Question: This is being used in a UIWebView inside an iOS app. It appears to work fine in regular Mobile Safari, but not in the embedded browser.
Basically, I have some HTML and CSS. The HTML element has some padding applied all around, and the BODY element does not. What I expect to see, is the contents of the BODY surrounded by empty space. In desktop Safari, this works. But for some reason, in Mobile Safari (embedded Safari), the Right padding of the HTML tag is ignored, or maybe the BODY tag is being stretched - not sure which. Please see these screenshots for clarification:

Notice how the padding seems to disappear in the Mobile Safari example. Note: these are just images I mocked up in photoshop, not screenshots, but the behavior is the same.
Here is the code (simplified, of course):
'''
<html>
<head>
<style>
html {
background-color: #FFF;
padding: 10px;
}
body {
background-color: #0F0;
}
</style>
<body>
<div> ... some stuff ... </div>
</body>
</html>
'''
To be sure something wasn't stretching the width of the BODY tag, I tried removing all the unneeded HTML and CSS, and basically just having an empty BODY tag with a green background, like the images show. This still has the same issue. I have also tried putting margins around the BODY tag instead of padding in the HTML tag, and this doesn't work.
Edit: I have also tried setting the box model to border-box, <URL>, but it doesn't work.
Any ideas?
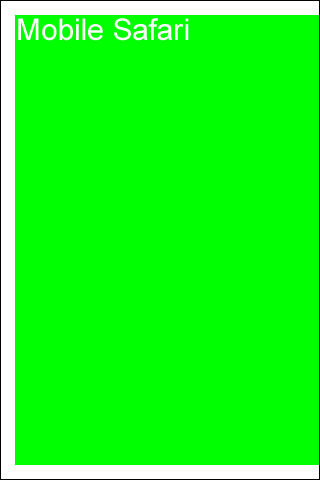
Answer: It turned out the UIWebView wasn't being initialized with any dimensions. It wasn't being explicitly initialized at all, for example '[[UIWebView alloc] initWithFrame:....]'. Explicitly initializing it with the proper dimensions fixed the issue.